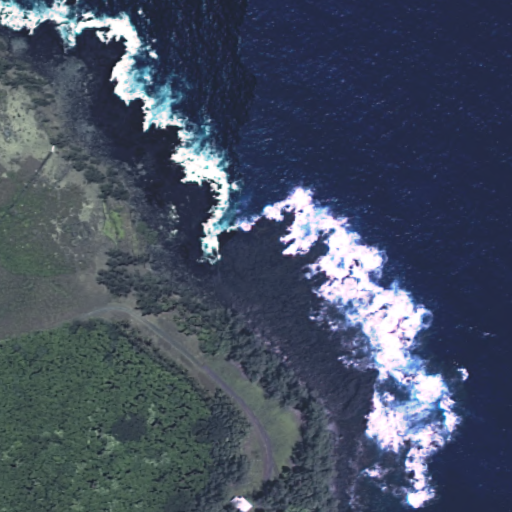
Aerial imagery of cape in Hawaii named Mokio containing only unknown